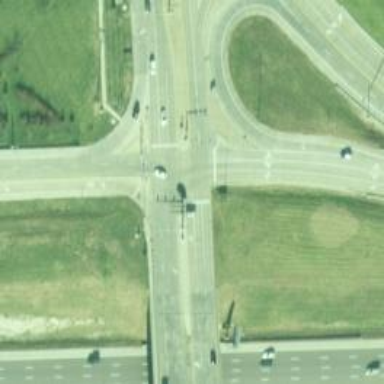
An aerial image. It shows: Crossing on the road.